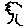
Label: tree